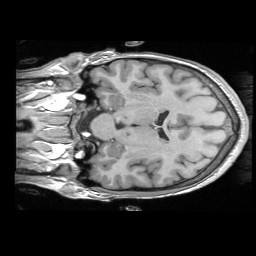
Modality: T1w
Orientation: coronal